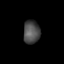
Tissue: skin
Cell type: Others
Senescence score: 0.6863
Nuclear area (px): 379
Mean DAPI intensity: 75.383